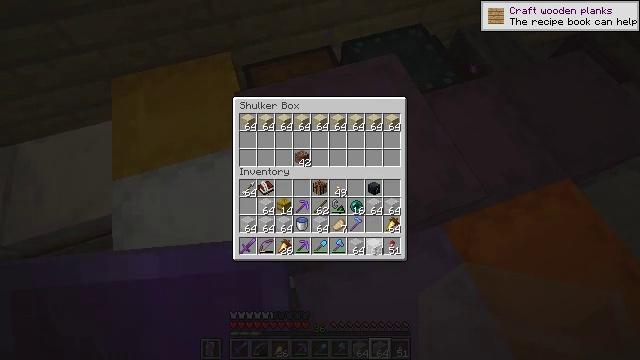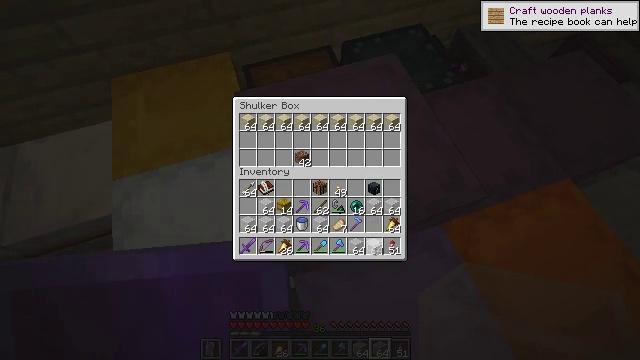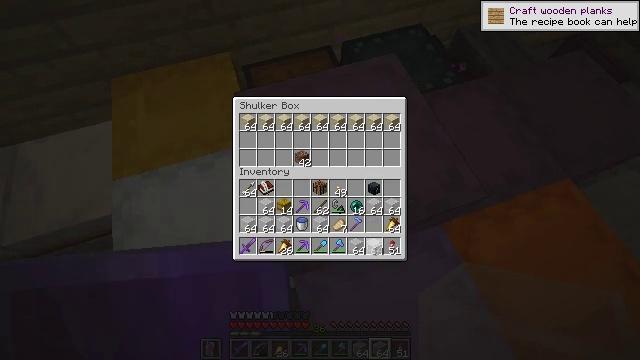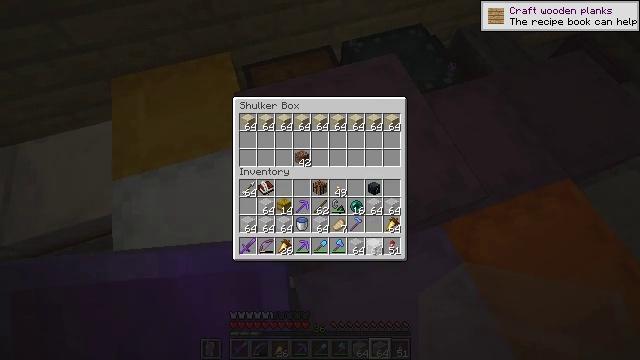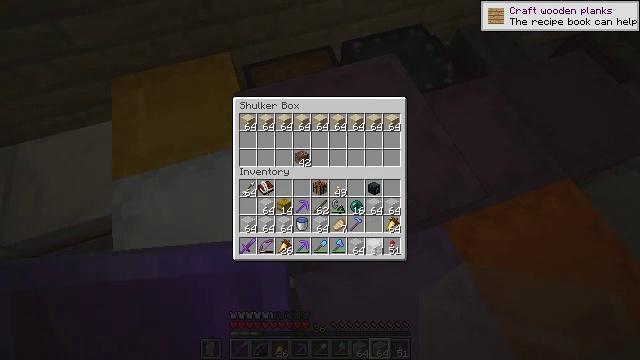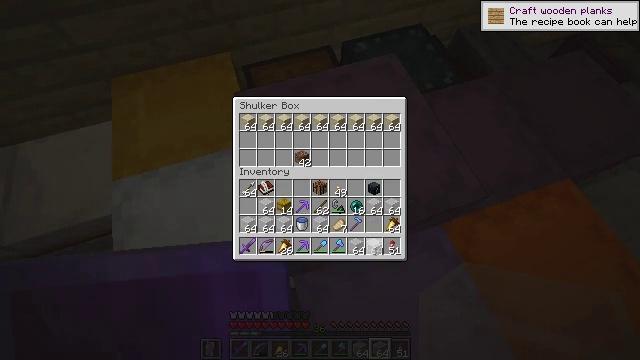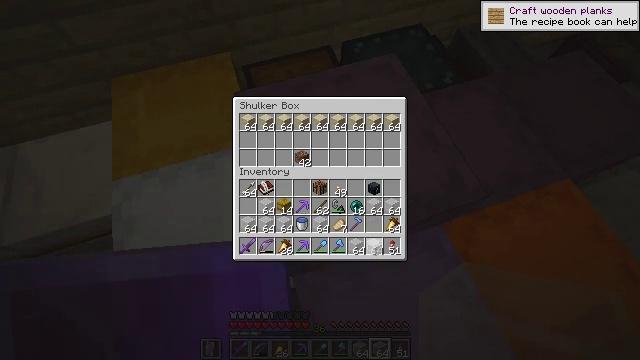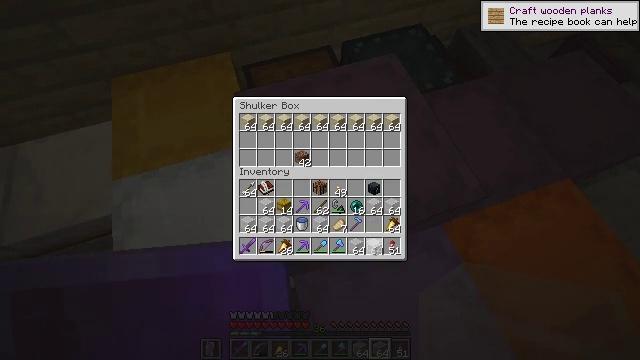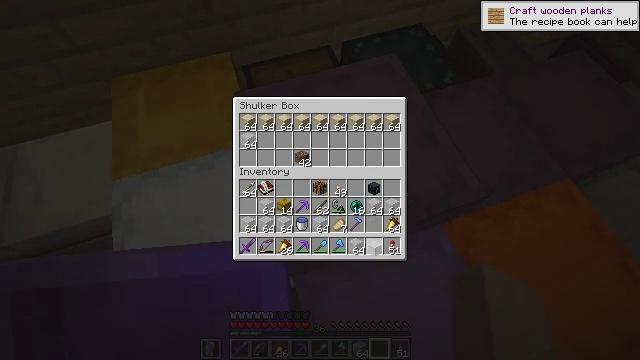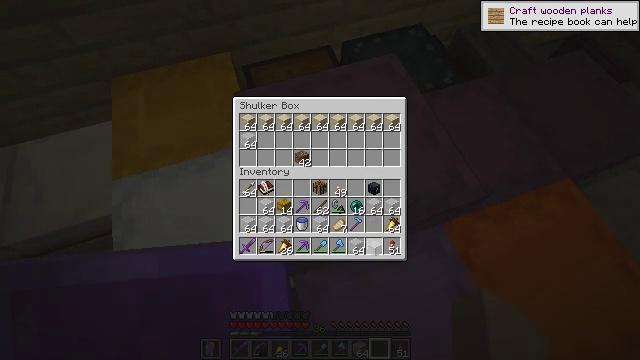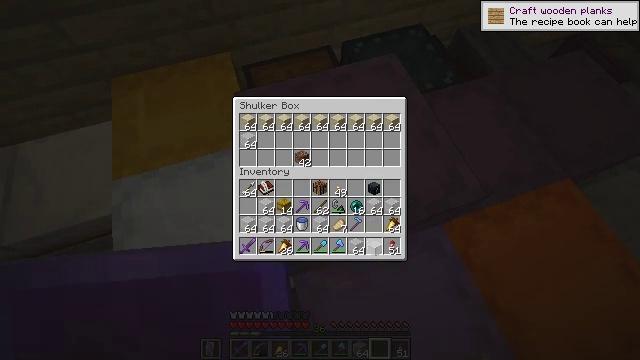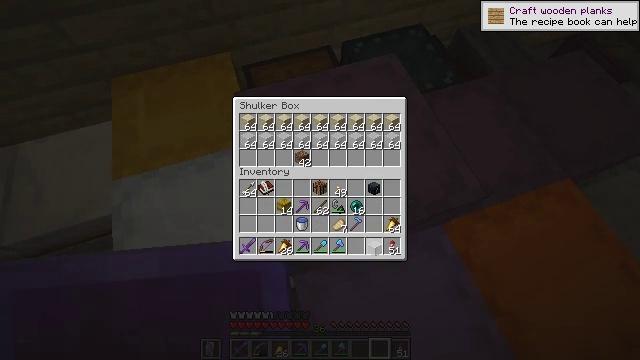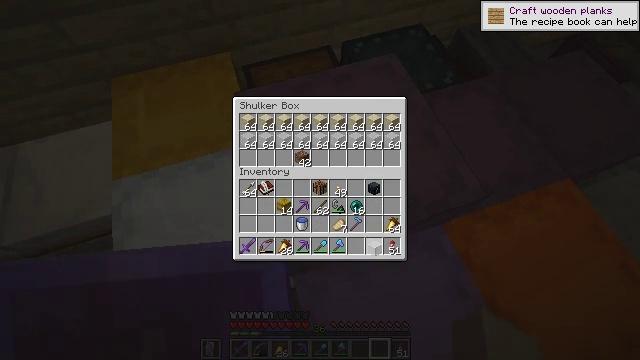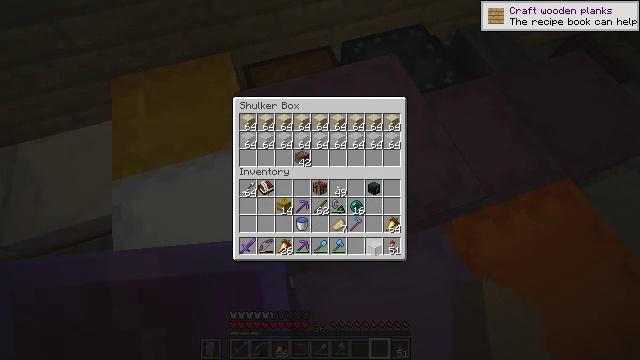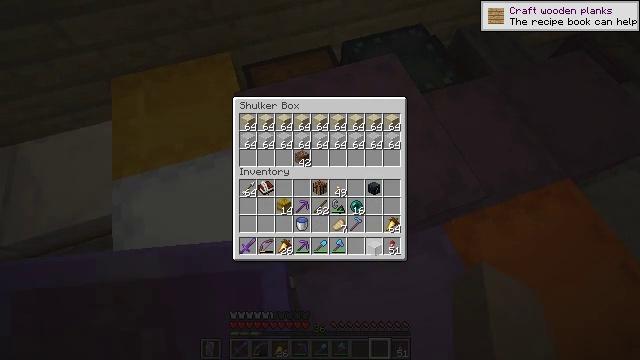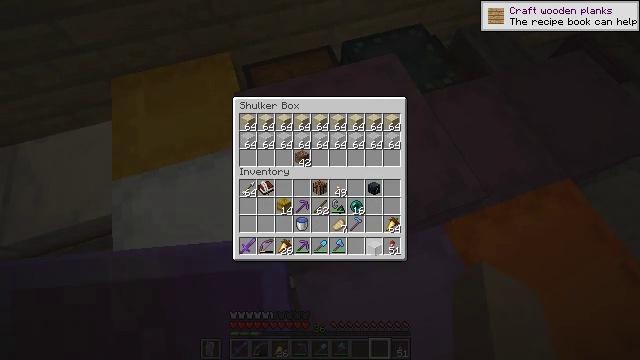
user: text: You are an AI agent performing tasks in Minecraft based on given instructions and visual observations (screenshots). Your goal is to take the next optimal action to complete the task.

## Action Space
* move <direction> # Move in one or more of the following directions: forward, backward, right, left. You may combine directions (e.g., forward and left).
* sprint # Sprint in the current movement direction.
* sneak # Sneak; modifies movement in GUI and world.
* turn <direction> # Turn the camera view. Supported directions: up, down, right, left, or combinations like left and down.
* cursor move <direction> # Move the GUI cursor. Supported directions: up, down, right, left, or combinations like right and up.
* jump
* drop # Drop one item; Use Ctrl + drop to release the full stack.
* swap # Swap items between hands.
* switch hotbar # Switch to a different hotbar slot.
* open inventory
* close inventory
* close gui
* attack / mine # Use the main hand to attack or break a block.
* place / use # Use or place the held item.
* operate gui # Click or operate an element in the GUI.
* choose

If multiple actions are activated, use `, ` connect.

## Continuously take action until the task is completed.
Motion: motion action
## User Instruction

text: Break the white shulker box to collect it.
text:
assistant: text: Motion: sneak
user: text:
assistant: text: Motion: sneak
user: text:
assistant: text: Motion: sneak
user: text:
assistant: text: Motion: sneak
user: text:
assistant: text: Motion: sneak, operate gui
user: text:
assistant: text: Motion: sneak, operate gui
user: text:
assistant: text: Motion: sneak, operate gui
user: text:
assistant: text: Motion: sneak
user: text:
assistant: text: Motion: sneak, operate gui
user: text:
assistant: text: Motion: sneak, operate gui
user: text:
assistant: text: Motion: sneak
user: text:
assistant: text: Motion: sneak
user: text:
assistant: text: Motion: sneak
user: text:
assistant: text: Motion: sneak
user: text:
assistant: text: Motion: sneak
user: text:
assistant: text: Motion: sneak
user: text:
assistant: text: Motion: sneak, cursor move left and up
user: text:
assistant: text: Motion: cursor move left and up
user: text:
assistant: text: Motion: cursor move up
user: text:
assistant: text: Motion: cursor move up
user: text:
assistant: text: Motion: no_op
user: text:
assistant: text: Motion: no_op
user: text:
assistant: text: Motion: no_op
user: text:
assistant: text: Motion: no_op
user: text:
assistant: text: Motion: cursor move right
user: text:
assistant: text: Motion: cursor move right
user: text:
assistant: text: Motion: no_op
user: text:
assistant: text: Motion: no_op
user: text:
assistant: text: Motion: no_op
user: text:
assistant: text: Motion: no_op